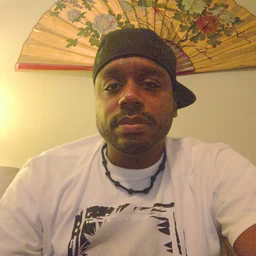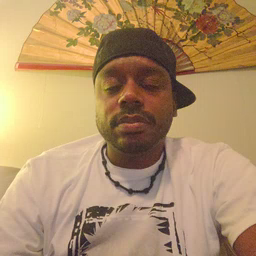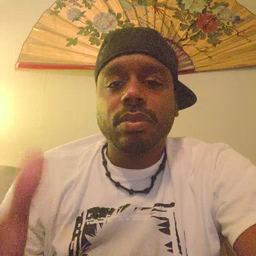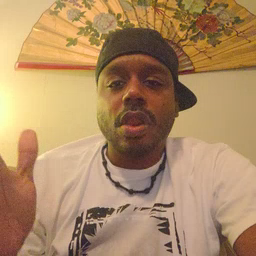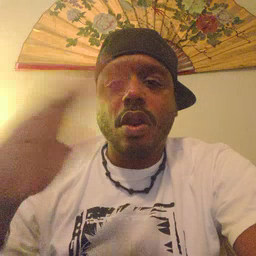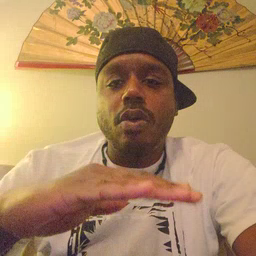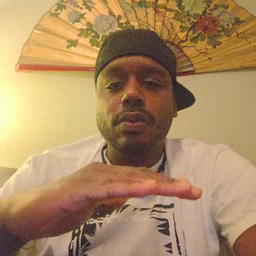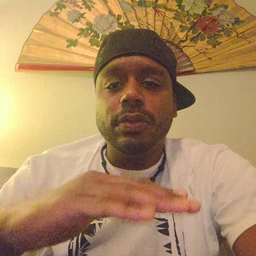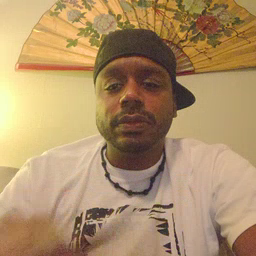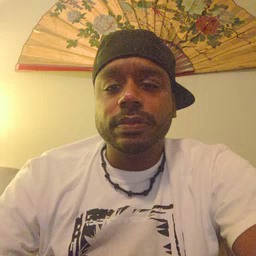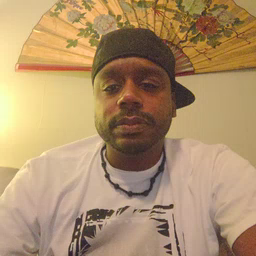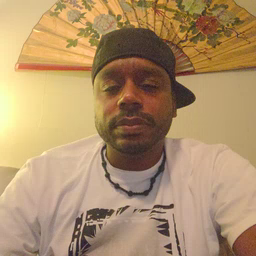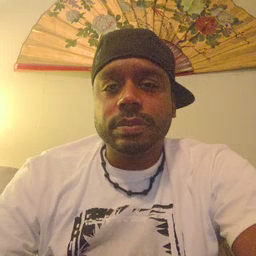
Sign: on